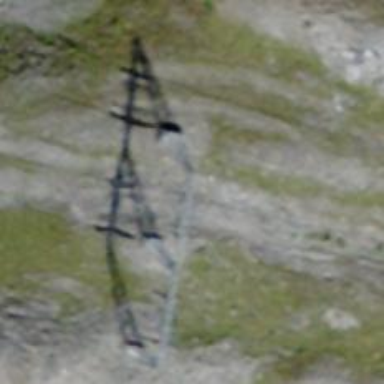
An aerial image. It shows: Pylon for aerialway.